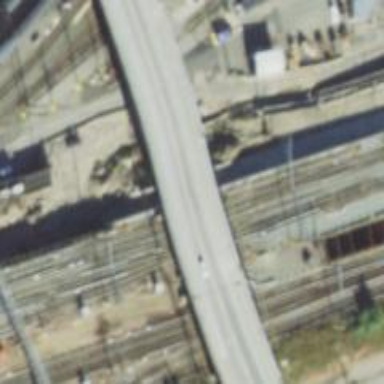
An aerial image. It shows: Electrified railway line.